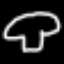
Label: mushroom